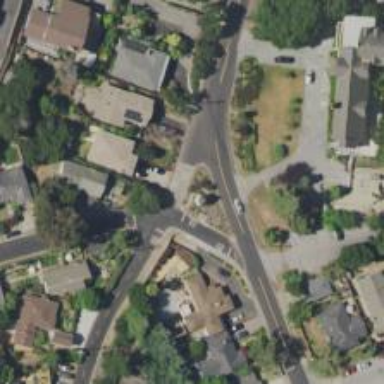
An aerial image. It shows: Little round cottage building.